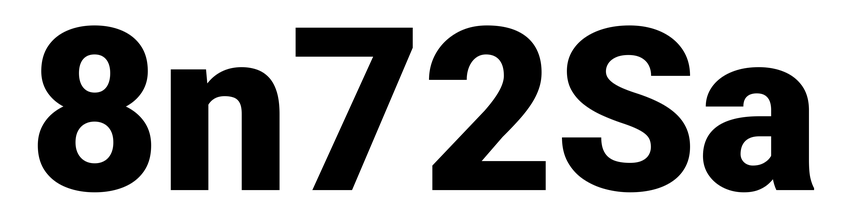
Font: Roboto_Black